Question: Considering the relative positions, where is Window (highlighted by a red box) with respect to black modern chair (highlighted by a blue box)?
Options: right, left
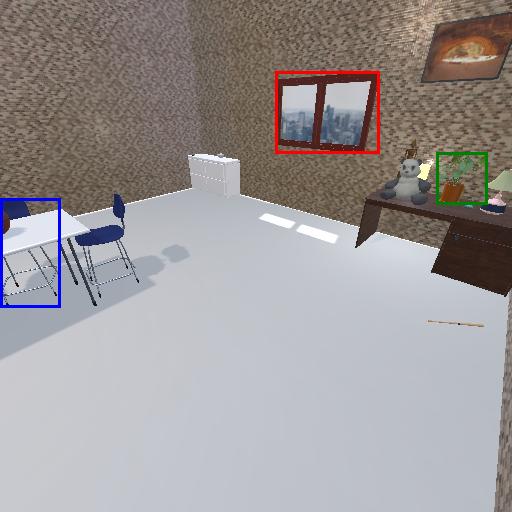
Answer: right